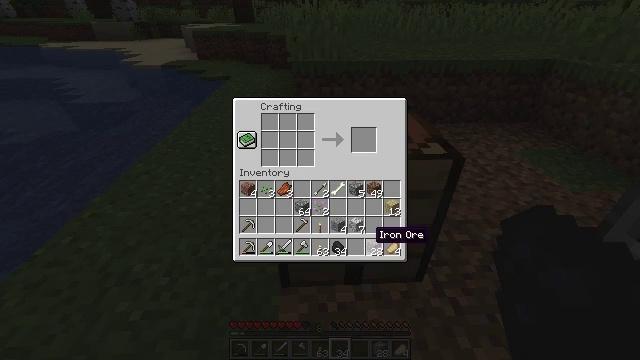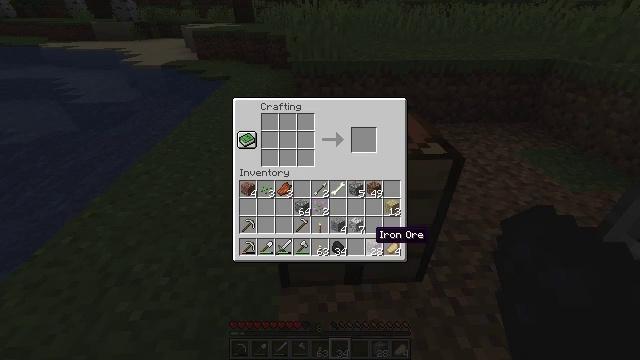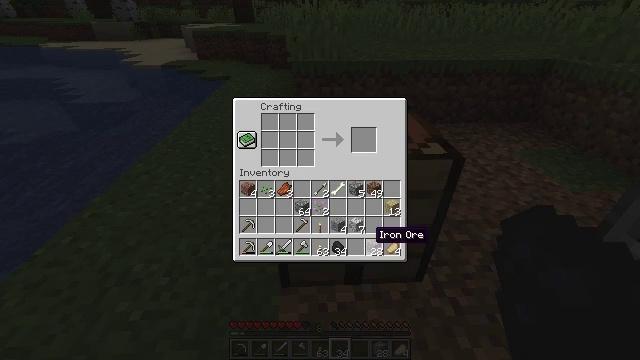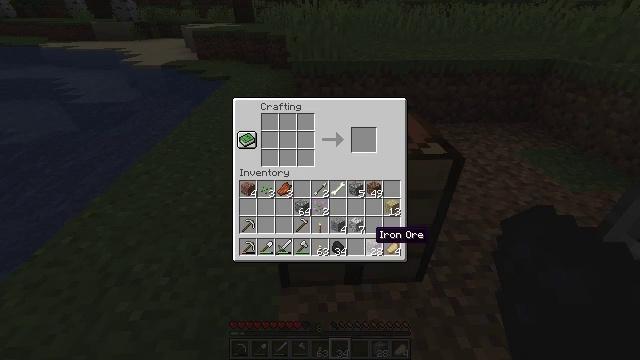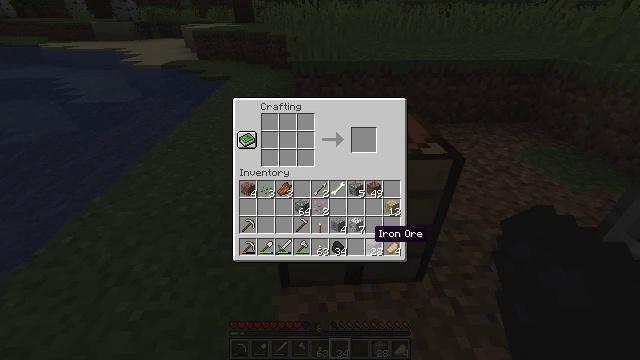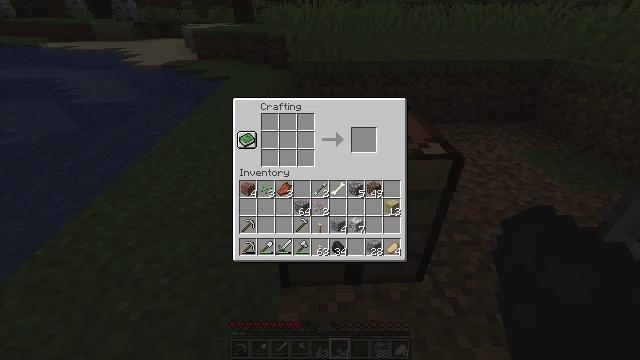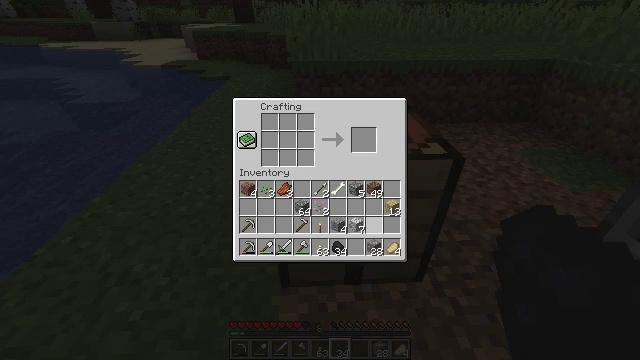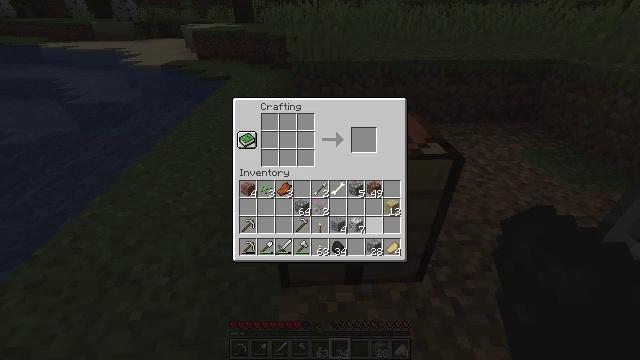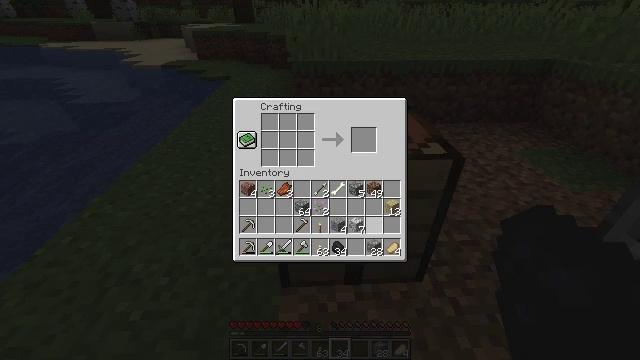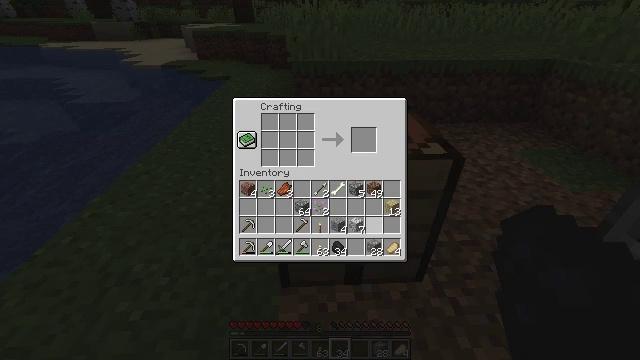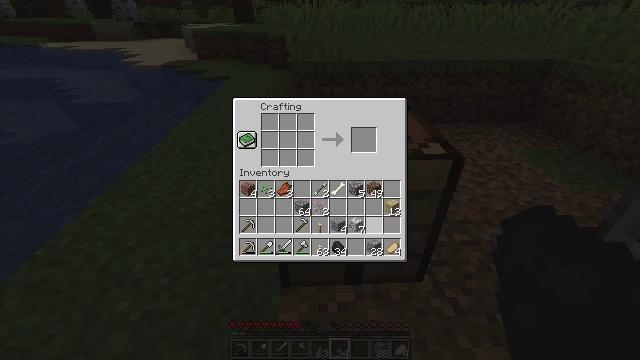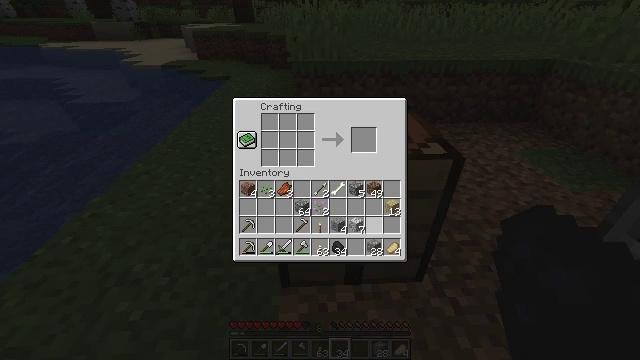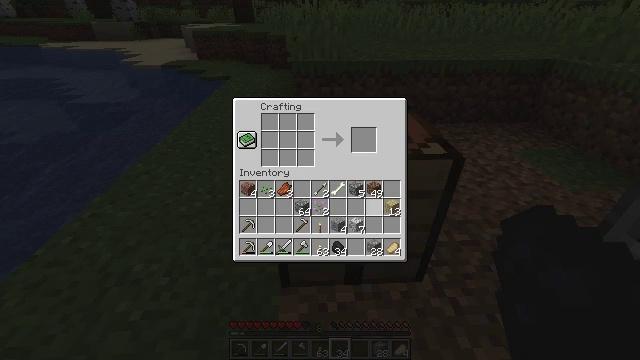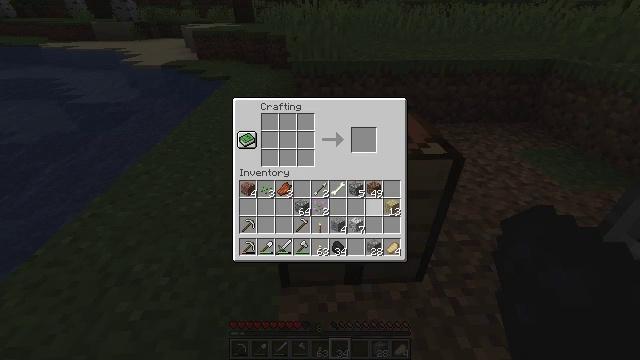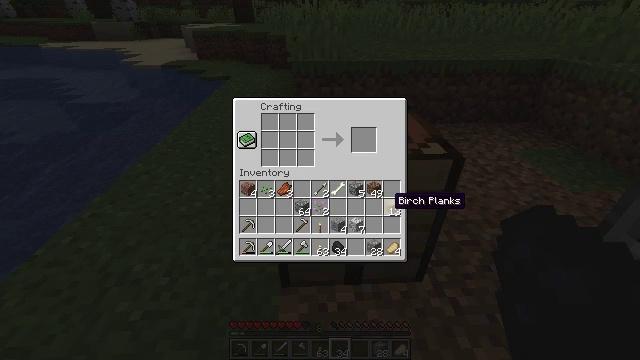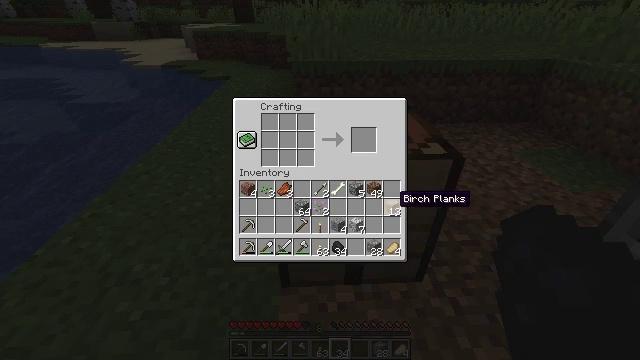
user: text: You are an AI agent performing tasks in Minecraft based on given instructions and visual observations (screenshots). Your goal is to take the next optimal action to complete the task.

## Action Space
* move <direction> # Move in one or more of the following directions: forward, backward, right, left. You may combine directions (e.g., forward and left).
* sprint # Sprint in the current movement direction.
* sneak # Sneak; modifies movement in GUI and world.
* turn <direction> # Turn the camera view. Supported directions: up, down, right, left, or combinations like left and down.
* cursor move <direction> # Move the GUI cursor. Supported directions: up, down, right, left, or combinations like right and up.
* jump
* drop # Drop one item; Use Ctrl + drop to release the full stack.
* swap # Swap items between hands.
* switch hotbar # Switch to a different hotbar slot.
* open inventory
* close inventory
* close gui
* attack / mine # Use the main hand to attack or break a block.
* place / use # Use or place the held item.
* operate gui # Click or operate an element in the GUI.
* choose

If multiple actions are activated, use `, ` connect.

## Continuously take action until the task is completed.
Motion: motion action
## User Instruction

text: Mine the grass in the plains.
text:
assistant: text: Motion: no_op
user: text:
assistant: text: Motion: no_op
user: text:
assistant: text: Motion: no_op
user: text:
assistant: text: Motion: no_op
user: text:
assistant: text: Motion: no_op
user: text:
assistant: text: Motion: cursor move up
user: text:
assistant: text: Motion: no_op
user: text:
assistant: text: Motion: no_op
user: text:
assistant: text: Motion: no_op
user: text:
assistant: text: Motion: no_op
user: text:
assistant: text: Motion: no_op
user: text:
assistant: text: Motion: no_op
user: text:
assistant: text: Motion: no_op
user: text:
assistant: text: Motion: cursor move right
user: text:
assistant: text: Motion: no_op
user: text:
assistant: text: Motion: no_op
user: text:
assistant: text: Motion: no_op
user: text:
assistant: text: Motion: no_op
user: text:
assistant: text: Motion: no_op
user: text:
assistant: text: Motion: no_op
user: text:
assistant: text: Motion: no_op
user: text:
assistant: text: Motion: no_op
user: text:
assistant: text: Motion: no_op
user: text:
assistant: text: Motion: cursor move left
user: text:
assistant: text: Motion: cursor move left
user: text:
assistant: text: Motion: no_op
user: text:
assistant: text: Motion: no_op
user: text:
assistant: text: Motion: no_op
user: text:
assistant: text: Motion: no_op
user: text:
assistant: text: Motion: no_op